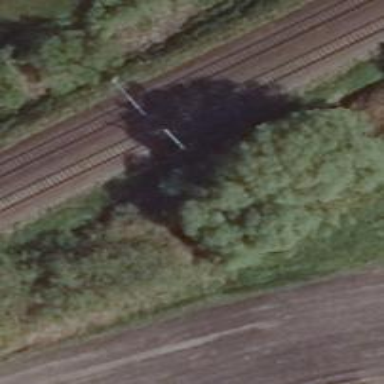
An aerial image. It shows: Milestone along the railway with catenary mast.